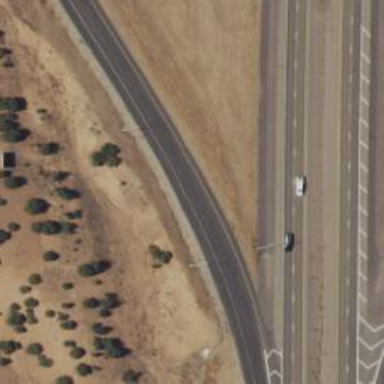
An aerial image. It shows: Asphalt trunk link road.